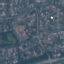
Label: Residential